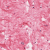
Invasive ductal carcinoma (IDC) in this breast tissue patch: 0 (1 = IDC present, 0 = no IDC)